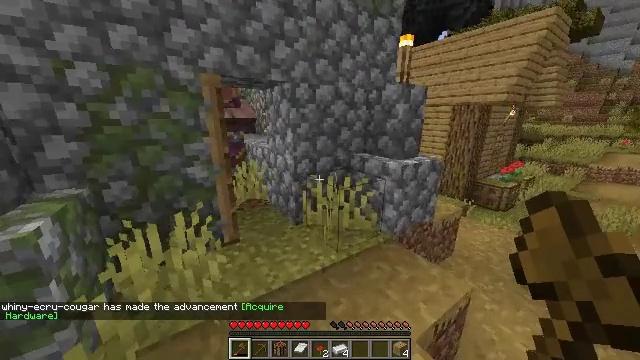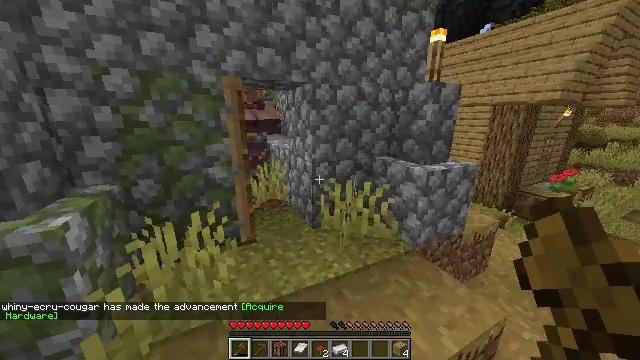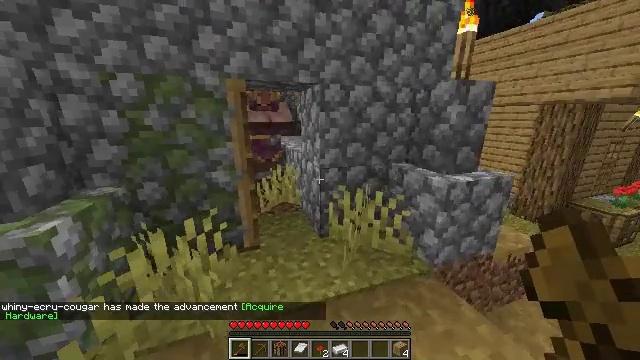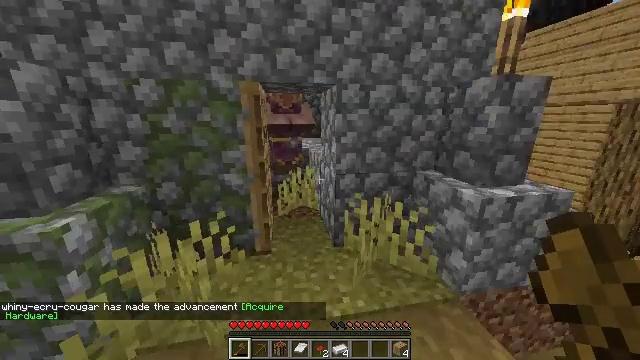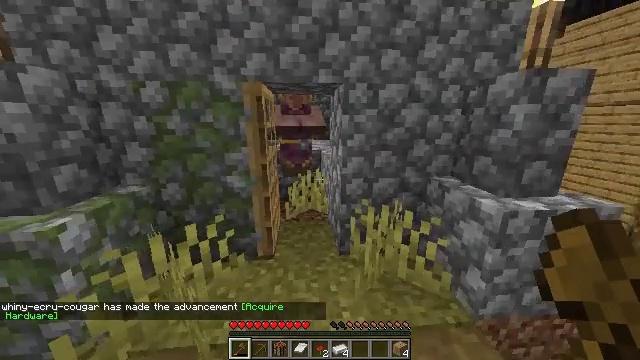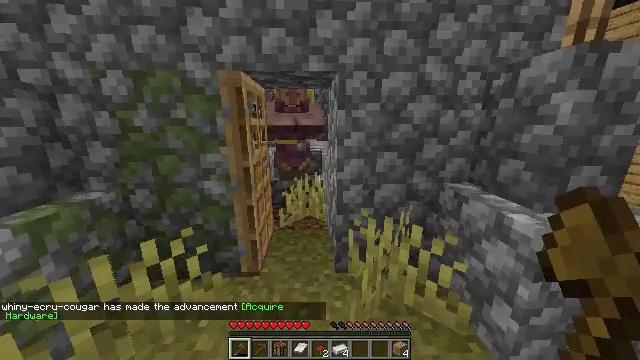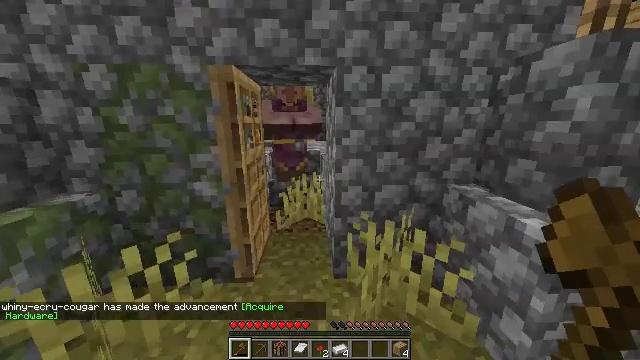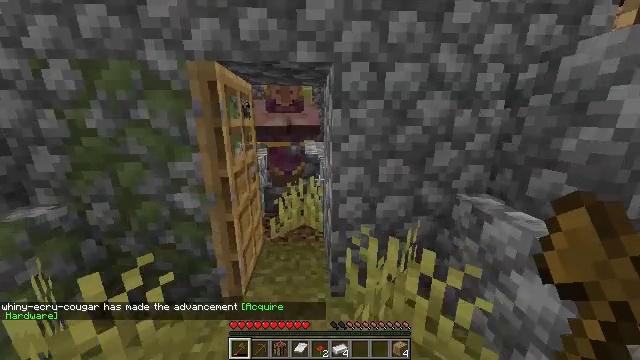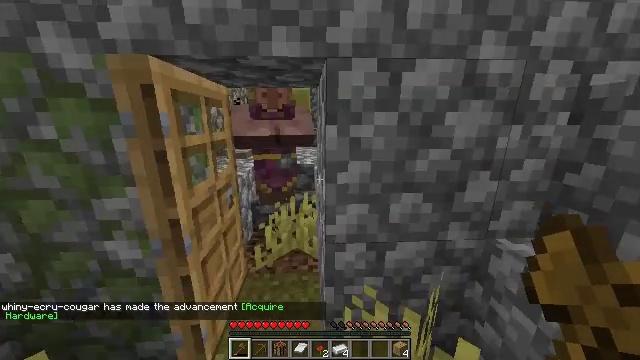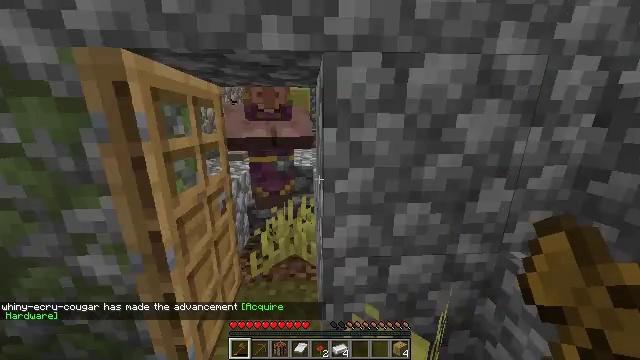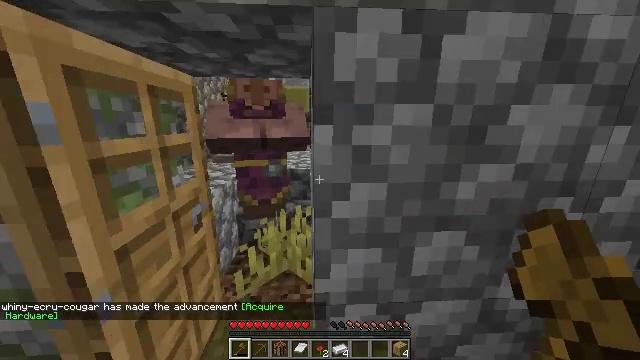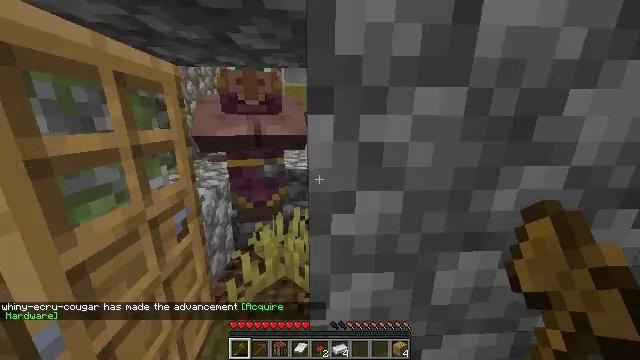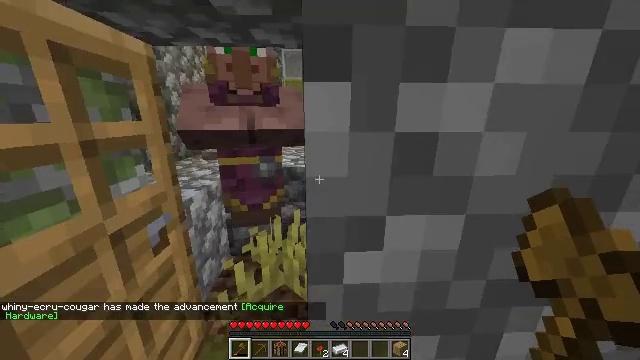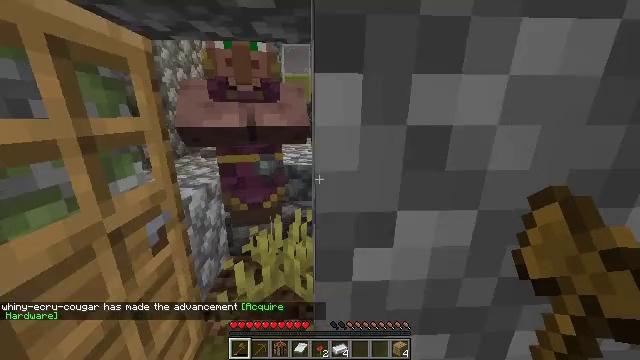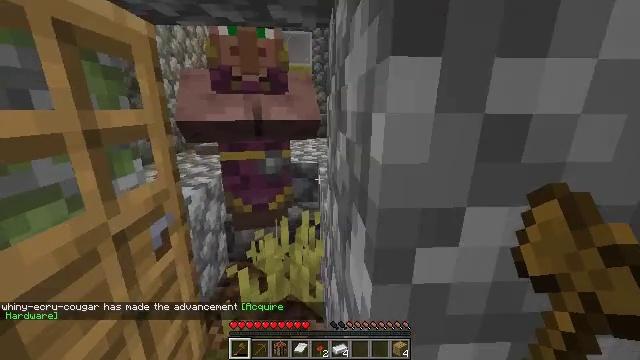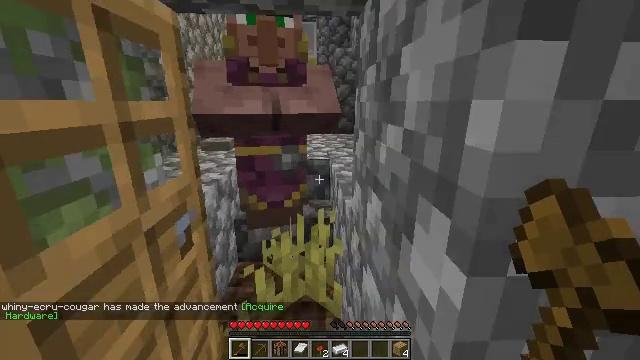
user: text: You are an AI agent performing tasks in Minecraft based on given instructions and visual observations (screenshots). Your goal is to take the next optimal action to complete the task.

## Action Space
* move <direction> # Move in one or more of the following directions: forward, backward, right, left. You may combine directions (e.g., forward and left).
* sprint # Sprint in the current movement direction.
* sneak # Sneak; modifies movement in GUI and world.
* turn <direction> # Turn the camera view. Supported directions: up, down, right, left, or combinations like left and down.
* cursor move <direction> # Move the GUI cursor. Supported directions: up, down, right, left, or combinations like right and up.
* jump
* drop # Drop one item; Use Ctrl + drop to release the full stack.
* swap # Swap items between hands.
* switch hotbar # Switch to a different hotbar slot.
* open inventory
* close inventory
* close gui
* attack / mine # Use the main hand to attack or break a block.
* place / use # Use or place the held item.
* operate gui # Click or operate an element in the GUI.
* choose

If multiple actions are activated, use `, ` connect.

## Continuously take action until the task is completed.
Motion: motion action
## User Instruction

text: Put three wheat in a row on the crafting grid to craft bread.
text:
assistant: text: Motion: move forward and move right, turn left
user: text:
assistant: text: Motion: move forward and move right, turn left
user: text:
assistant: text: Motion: move forward and move right, turn left
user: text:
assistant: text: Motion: move forward, turn left
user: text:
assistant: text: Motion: move forward, turn left
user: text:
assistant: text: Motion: move forward
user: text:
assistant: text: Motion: move forward
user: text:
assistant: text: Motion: move forward
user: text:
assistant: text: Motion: move forward
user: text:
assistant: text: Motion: move forward
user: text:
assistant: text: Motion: move forward
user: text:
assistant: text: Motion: move forward, turn down
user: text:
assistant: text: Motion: move forward and move left
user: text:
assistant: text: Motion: move forward and move left
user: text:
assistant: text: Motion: move forward and move left
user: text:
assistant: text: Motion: move forward and move left
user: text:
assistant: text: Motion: move forward and move left
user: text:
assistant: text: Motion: move forward and move left, turn right
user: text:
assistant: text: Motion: move forward
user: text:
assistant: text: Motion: move forward
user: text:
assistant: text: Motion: turn right
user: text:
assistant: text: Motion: no_op
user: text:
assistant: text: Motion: no_op
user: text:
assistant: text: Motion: no_op
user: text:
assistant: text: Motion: no_op
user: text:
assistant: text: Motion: turn right and up
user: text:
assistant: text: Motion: turn right and up
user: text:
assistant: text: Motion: turn up
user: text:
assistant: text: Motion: turn up
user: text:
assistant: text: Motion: no_op